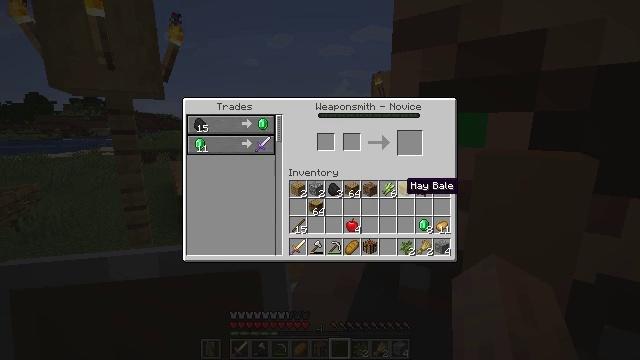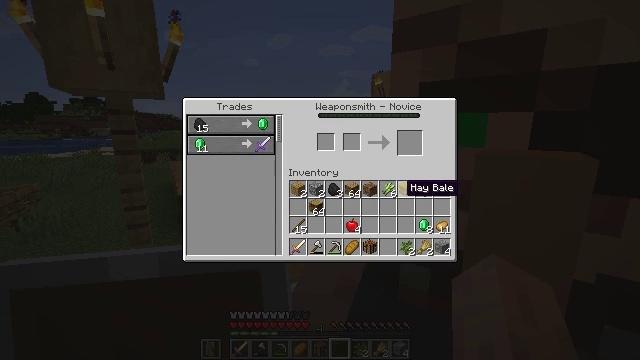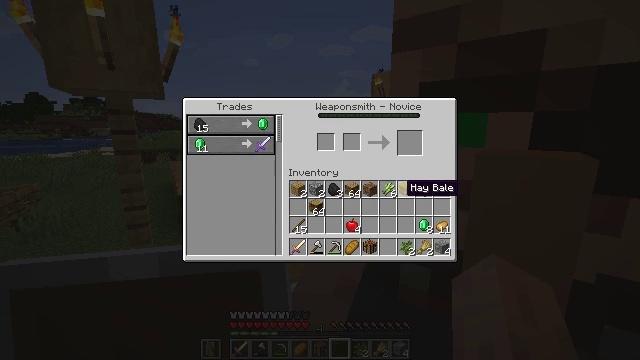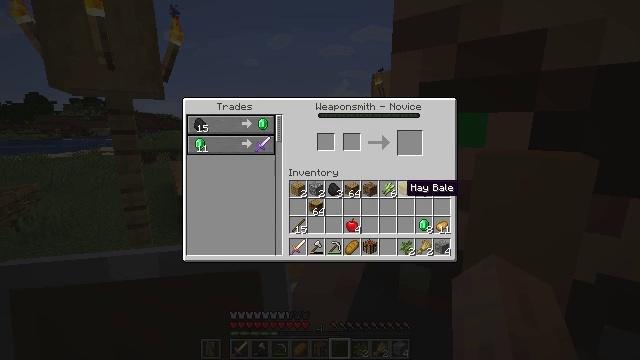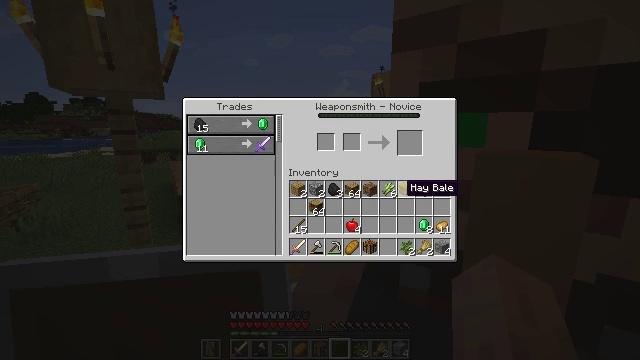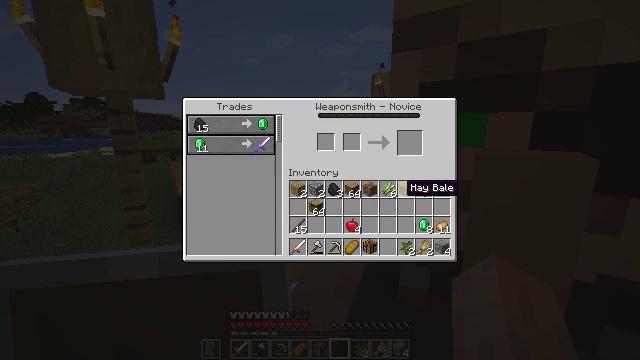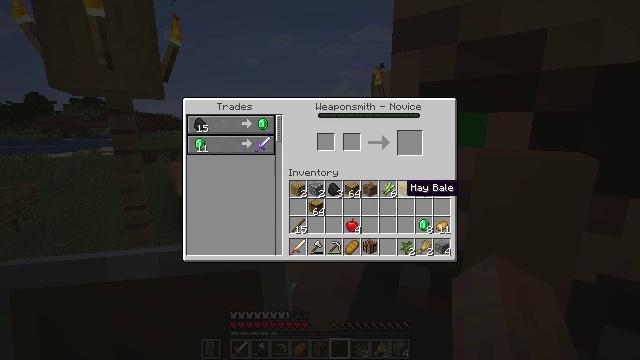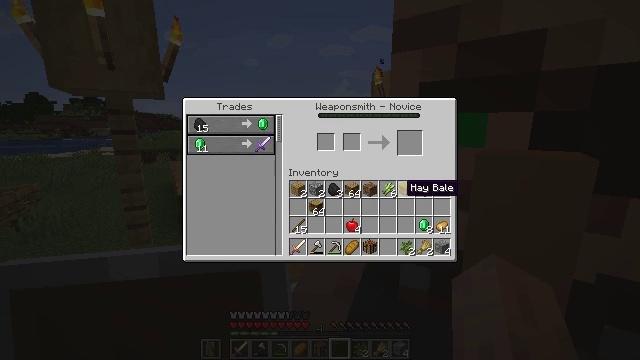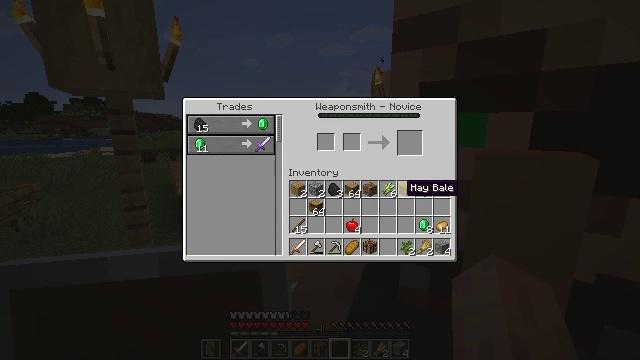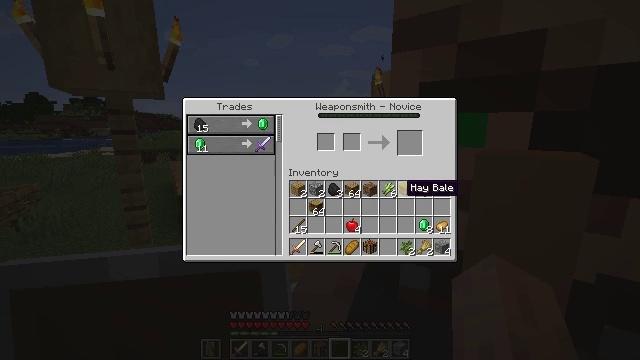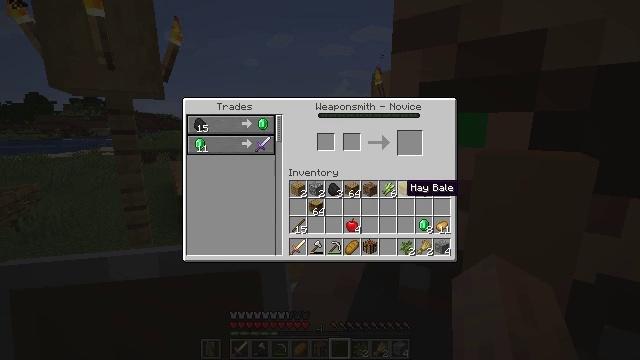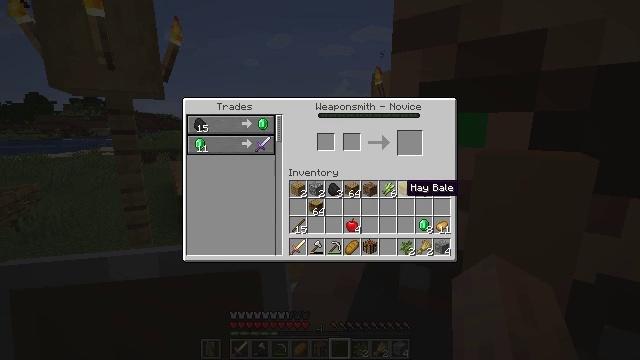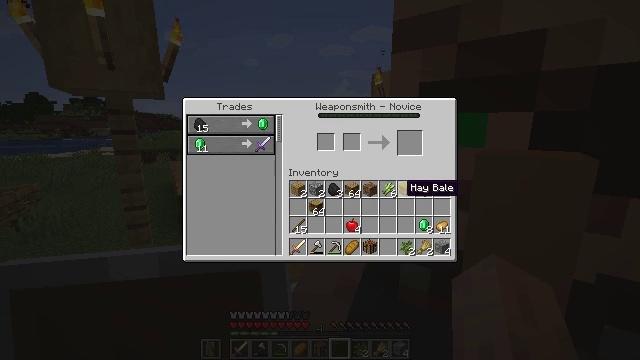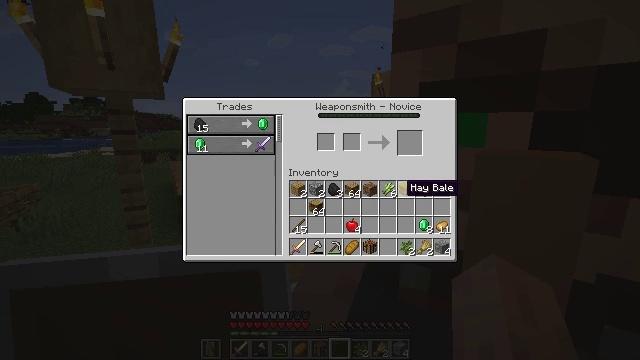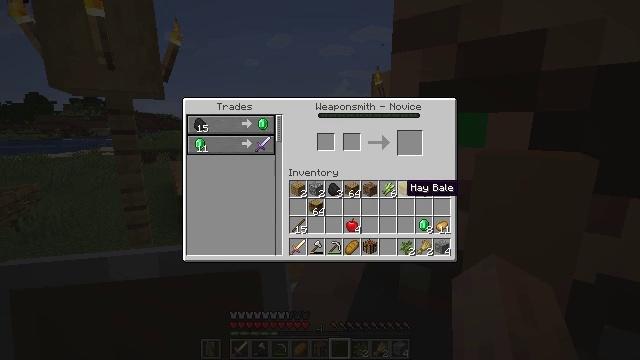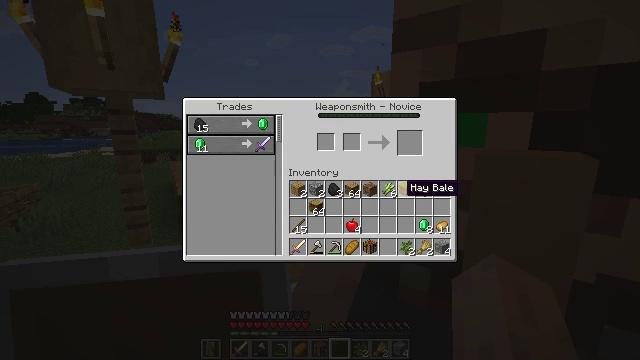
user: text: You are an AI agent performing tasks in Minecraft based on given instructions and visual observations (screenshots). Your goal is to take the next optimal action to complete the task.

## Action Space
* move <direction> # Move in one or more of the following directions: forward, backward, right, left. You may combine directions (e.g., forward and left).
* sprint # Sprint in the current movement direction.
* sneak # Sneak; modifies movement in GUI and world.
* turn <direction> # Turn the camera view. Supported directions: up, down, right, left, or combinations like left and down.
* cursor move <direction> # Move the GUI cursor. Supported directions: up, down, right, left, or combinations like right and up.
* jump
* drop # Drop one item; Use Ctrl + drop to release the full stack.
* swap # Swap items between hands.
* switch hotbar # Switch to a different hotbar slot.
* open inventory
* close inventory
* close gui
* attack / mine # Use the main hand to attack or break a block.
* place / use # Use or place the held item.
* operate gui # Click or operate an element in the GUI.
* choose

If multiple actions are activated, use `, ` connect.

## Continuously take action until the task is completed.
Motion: motion action
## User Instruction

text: Remove the grindstone from its place.
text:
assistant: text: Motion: no_op
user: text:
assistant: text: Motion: no_op
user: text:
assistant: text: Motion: no_op
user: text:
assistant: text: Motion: no_op
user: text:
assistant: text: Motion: no_op
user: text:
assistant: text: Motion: no_op
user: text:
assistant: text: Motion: no_op
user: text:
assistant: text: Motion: no_op
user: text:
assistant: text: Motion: no_op
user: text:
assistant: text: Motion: no_op
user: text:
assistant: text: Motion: no_op
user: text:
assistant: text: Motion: no_op
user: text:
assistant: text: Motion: no_op
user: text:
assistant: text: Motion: no_op
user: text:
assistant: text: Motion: no_op
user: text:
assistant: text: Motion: no_op
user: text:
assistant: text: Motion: no_op
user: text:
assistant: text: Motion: no_op
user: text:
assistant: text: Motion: no_op
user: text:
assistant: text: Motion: no_op
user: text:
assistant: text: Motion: no_op
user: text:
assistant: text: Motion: no_op
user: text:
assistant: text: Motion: no_op
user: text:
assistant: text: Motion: no_op
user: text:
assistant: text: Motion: no_op
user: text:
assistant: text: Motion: no_op
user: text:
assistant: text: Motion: no_op
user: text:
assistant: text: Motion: no_op
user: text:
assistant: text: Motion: no_op
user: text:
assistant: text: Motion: no_op